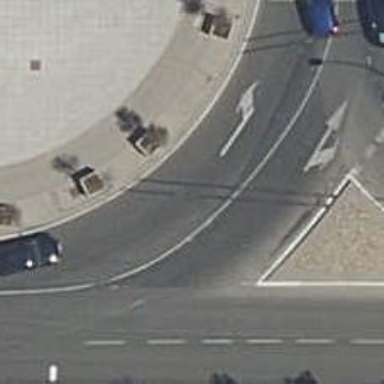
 there is sidewalk. The junction is circular in shape."